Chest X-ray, PA view. Patient: 71 years old, sex M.
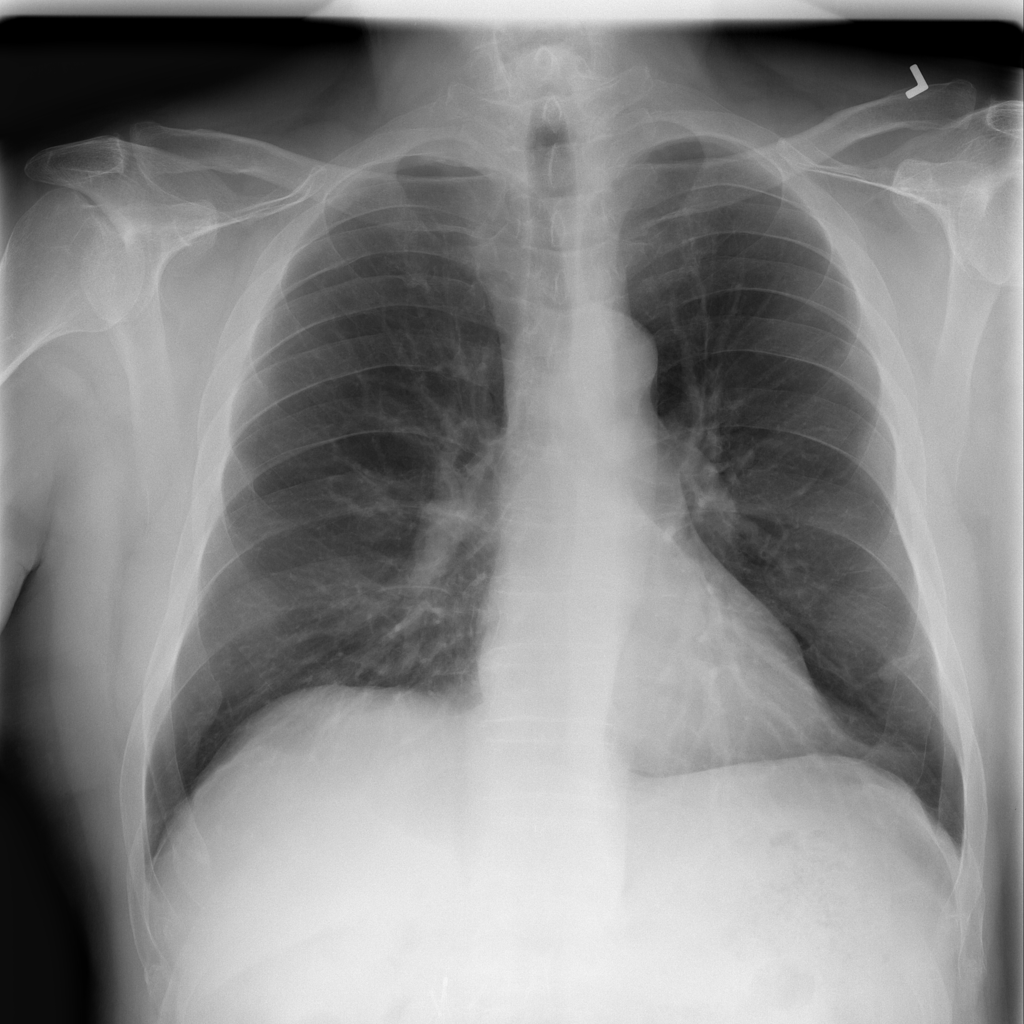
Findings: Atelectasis